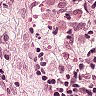
Metastatic tissue present: no